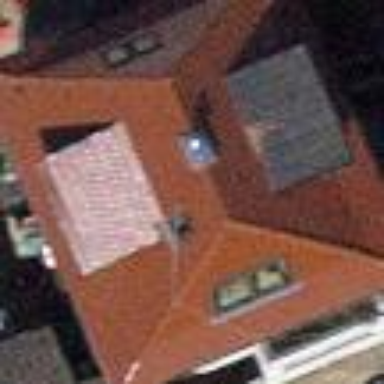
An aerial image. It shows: Simple house.